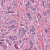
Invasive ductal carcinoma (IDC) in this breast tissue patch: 1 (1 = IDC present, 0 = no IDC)